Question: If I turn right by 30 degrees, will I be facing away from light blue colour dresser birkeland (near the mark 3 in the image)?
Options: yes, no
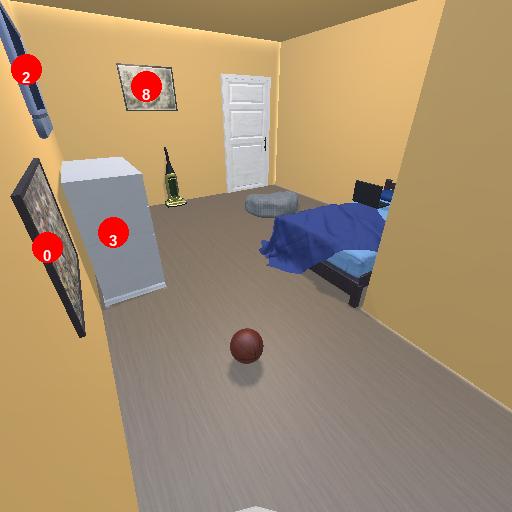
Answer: yes